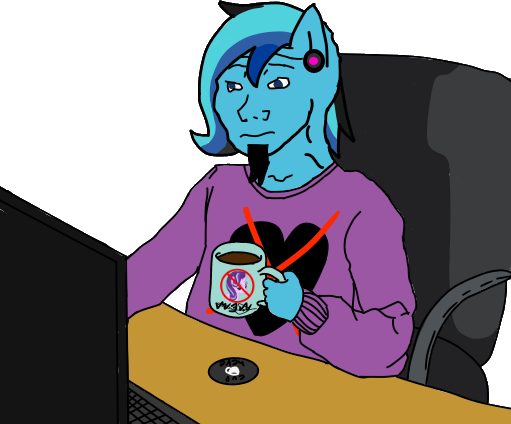
Label: 5_Animal